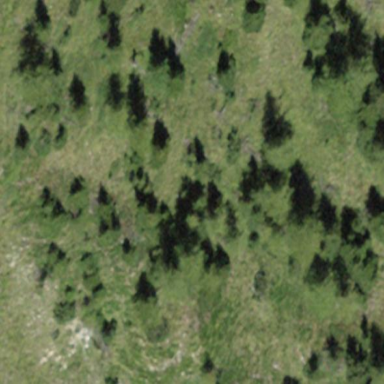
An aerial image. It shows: Forest area.